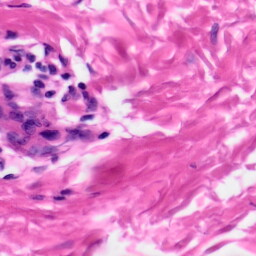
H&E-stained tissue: Skin